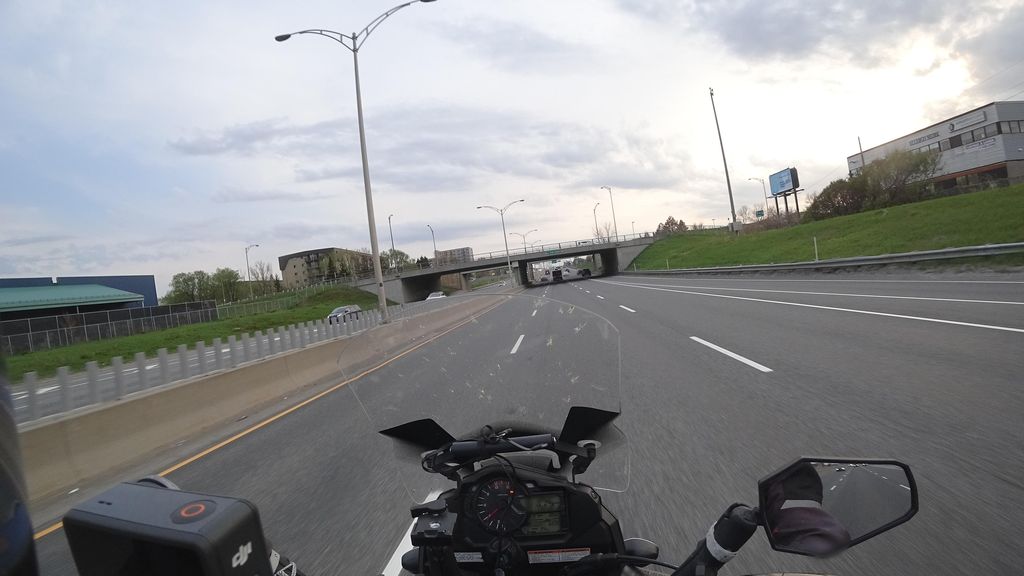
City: quebec_city